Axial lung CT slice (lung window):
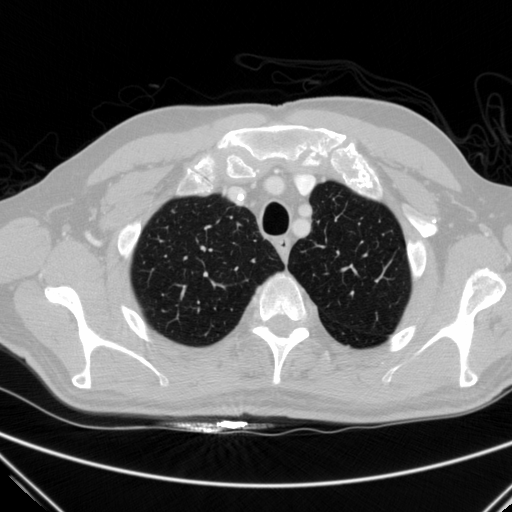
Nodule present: yes
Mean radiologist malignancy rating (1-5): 3